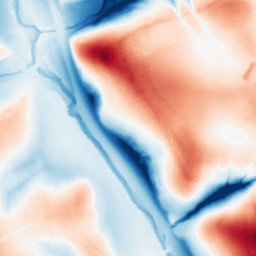
Category: edge_preserving
Decomposition family: guided
Decomposition parameters: radius: 32
eps: 0.1
Upsampling method: linear_exact
Upsampling parameters: scale: 4
Upsampling scale: 4